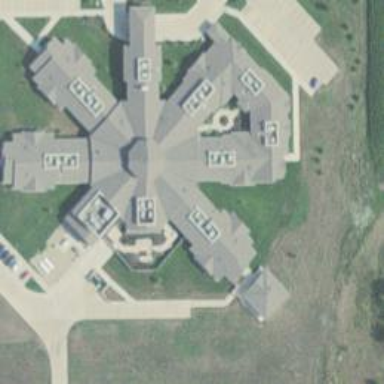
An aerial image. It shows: Nursing home.